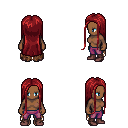
a pixel art fantasy rpg character, female body template, human, dark skin, brown tattered cape, magenta pants, brunette extra-long hairstyle, maroon shoes, four views (front, back, left, right), 2x2 character sprite sheet, small pixel art, hard edges, no anti-aliasing